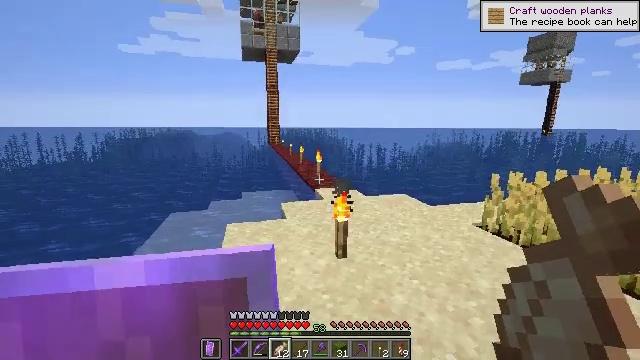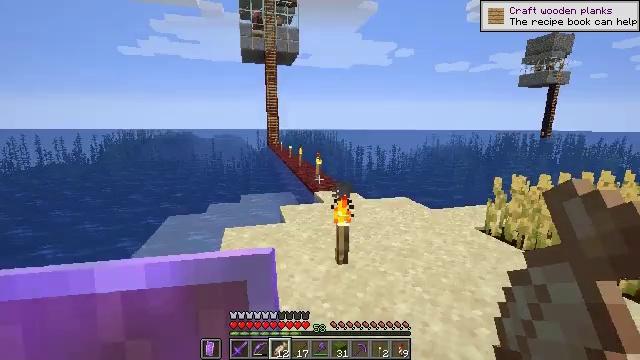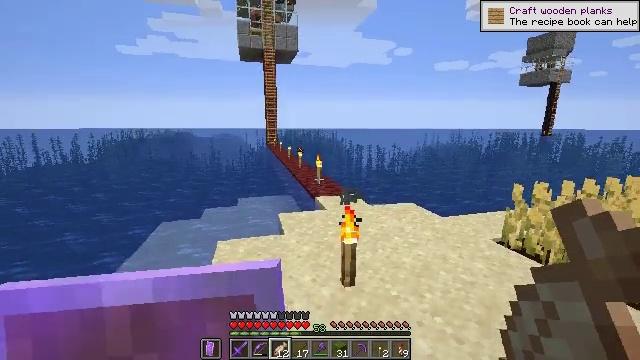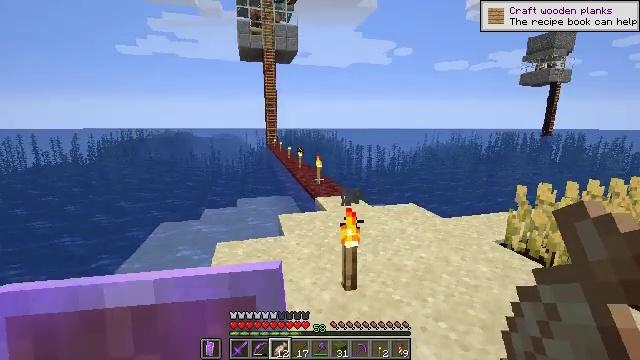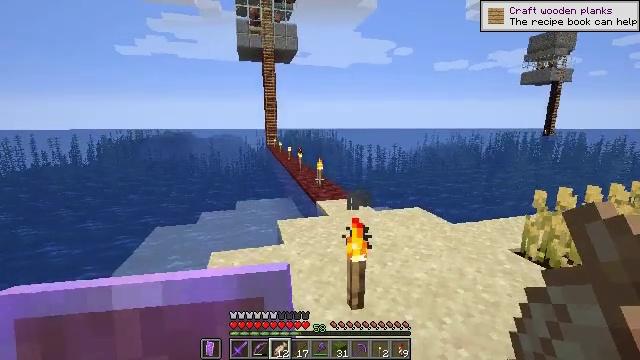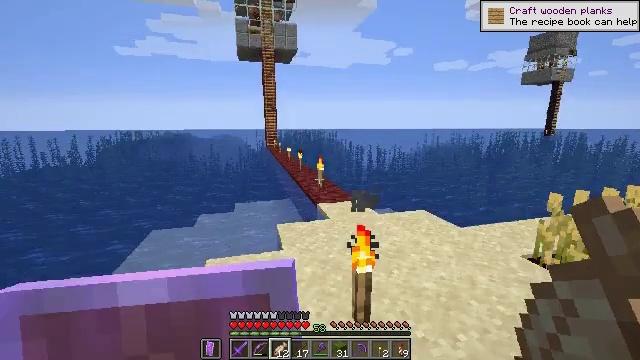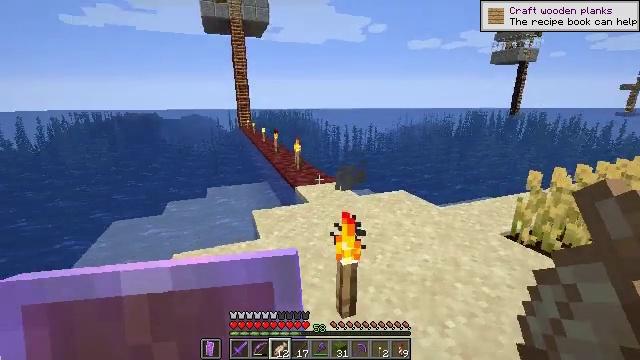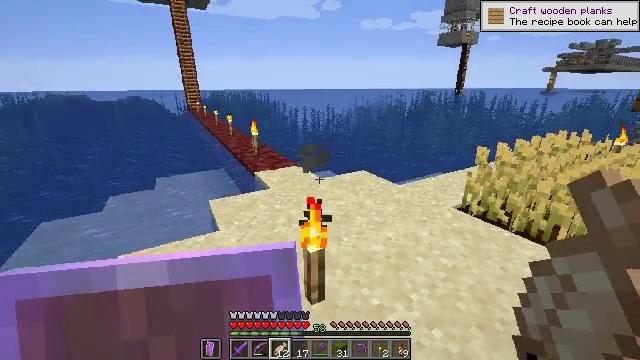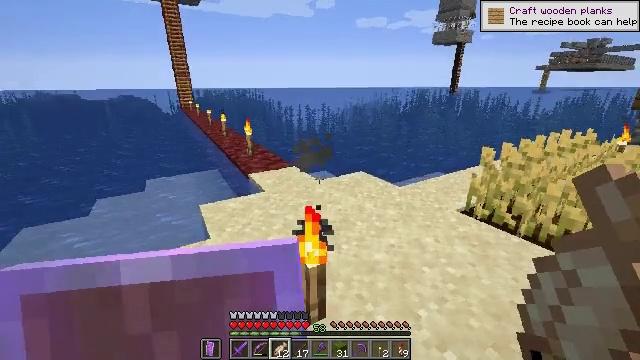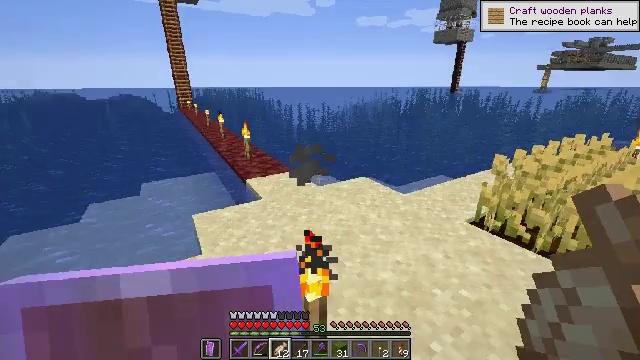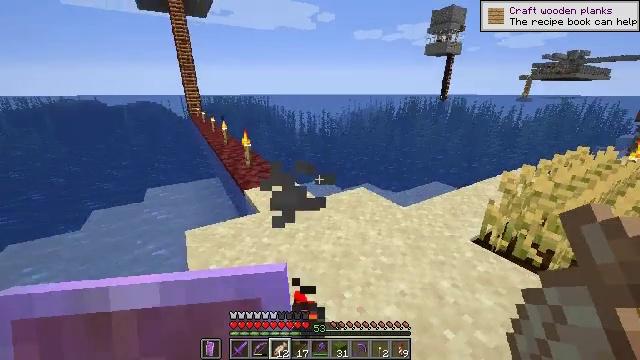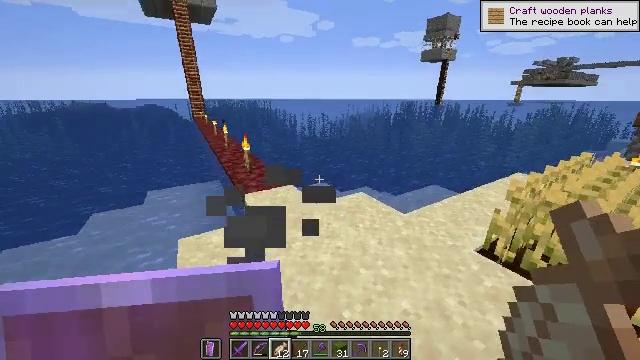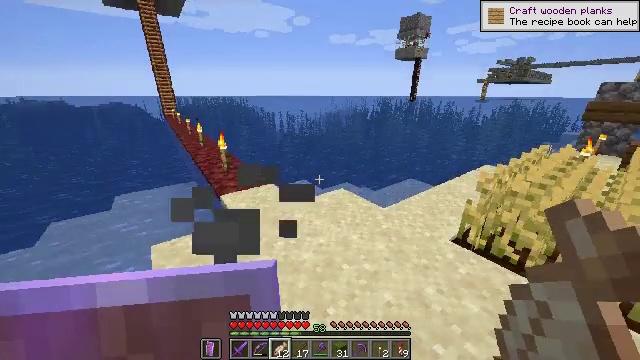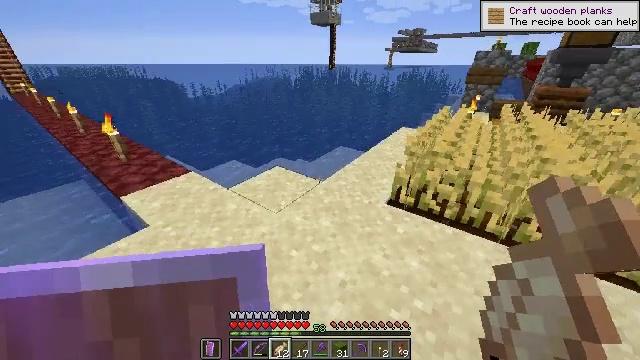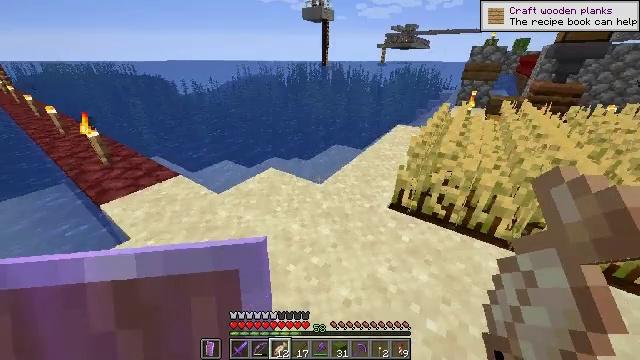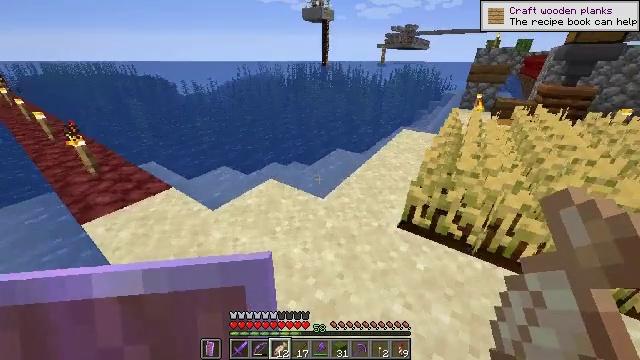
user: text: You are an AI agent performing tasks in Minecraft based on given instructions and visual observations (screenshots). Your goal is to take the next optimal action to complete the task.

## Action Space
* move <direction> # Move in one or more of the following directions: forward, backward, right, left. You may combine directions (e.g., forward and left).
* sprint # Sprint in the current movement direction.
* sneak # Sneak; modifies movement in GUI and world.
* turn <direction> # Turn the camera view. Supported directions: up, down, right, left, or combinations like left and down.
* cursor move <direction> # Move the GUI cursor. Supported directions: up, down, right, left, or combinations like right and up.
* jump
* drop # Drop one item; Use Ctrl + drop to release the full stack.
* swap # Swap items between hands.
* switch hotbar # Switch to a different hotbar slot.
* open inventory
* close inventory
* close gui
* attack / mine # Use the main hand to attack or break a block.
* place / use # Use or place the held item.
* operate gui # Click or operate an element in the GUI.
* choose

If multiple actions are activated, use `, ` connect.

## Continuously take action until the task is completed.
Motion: motion action
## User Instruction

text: Craft a green carpet with green wool.
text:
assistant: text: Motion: move forward
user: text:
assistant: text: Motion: move forward
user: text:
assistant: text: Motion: move forward
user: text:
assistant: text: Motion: move forward
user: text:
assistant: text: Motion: move forward
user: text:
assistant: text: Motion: move forward, turn right and down
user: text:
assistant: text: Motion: move forward, turn right and down
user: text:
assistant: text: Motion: move forward, turn right
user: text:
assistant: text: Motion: move forward, sprint
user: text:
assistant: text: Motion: move forward, sprint
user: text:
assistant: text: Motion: move forward, sprint
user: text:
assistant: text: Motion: move forward, sprint, turn right
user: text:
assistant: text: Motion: move forward, sprint, turn right and down
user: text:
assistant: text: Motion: move forward, sprint, turn right
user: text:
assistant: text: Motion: move forward, sprint
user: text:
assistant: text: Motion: move forward, sprint
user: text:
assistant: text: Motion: move forward, sprint
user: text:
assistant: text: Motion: move forward, sprint
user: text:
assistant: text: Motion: move forward, sprint, turn right
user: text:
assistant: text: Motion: move forward, sprint, turn right
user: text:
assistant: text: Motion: move forward, sprint, turn right
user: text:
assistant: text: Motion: move forward, sprint, turn right
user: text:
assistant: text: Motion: move forward, sprint, turn right
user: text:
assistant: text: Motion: move forward, sprint
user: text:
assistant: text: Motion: move forward, sprint
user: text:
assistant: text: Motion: move forward, sprint, turn right
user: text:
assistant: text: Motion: move forward, sprint, turn right
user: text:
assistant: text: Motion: move forward, sprint
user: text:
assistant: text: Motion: move forward, sprint
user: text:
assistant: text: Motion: move forward, sprint